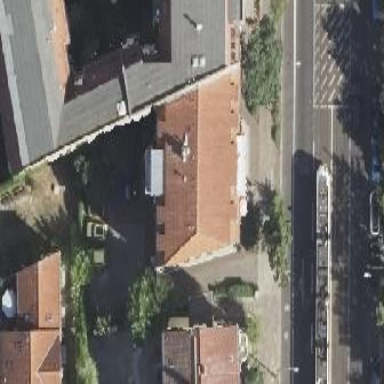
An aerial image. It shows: Apartments building with mansard roof.